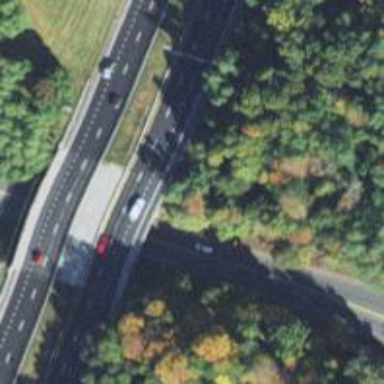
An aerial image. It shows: Asphalt bridge crossing over trunk highway expressway.